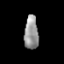
Tissue: prostate
Cell type: Epithelial cells
Senescence score: 0.3456
Nuclear area (px): 460
Mean DAPI intensity: 151.615